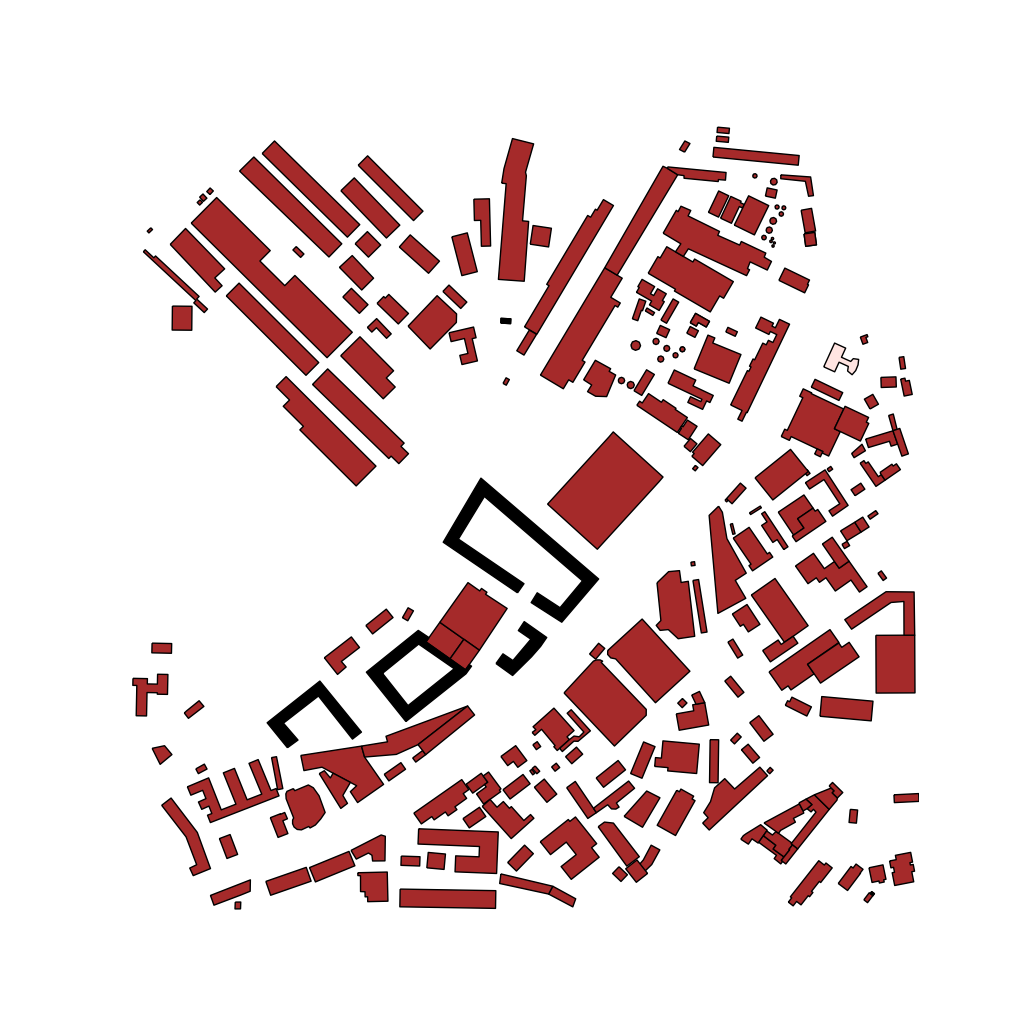
Tags: overhead vector_map, business, industrial, recreation, residential, special, modern, high_rise, individual_rise, low_rise, medium_rise, density_1, Building, Facility, Gas, 1.0 km²